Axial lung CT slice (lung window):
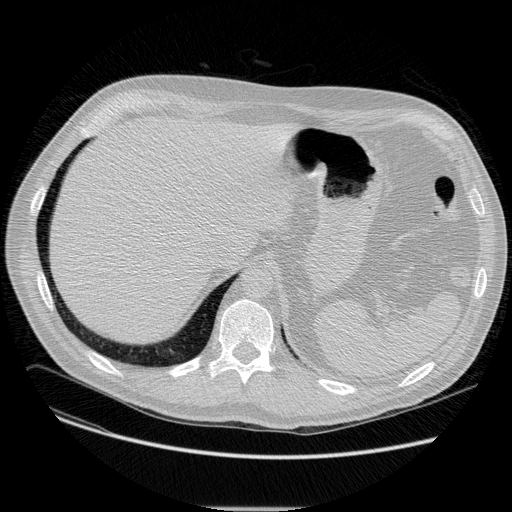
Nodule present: no